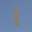
Label: 1